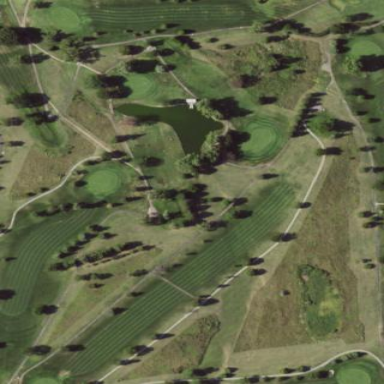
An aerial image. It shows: Golf course surrounded by greenery.